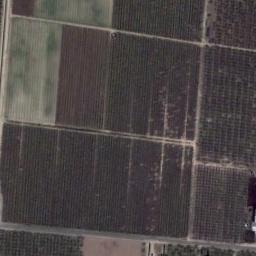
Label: rectangular_farmland